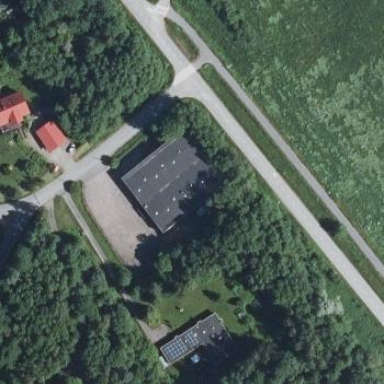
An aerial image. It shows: Warehouse building.